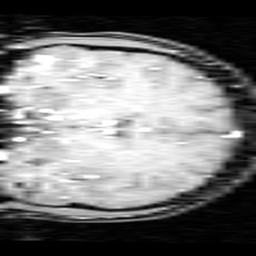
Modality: inplaneT1
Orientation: coronal
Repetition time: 0.2 s
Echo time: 0.0036 s